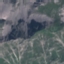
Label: HerbaceousVegetation